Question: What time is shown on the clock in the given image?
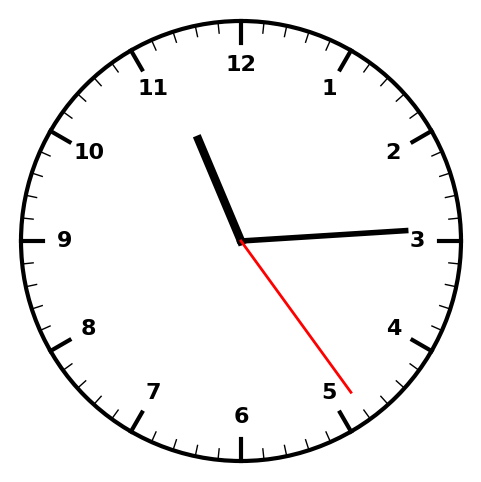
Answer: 11:14:24